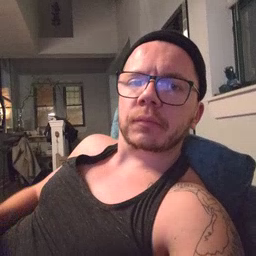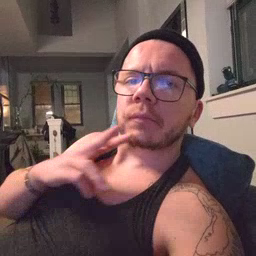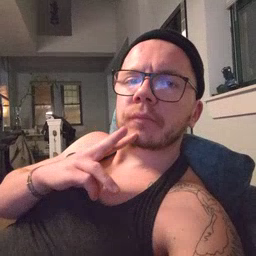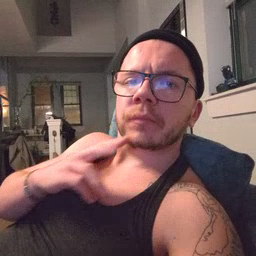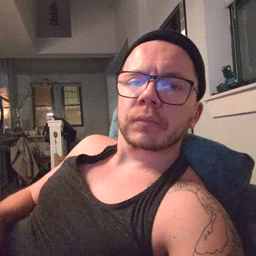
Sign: water